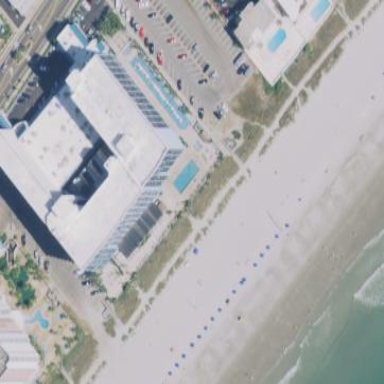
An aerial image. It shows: Hotel building.